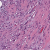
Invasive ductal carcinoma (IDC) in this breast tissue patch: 1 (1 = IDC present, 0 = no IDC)